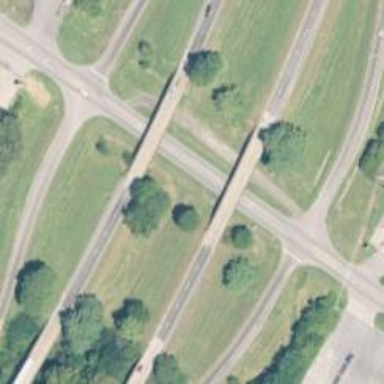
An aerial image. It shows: View of motorway.